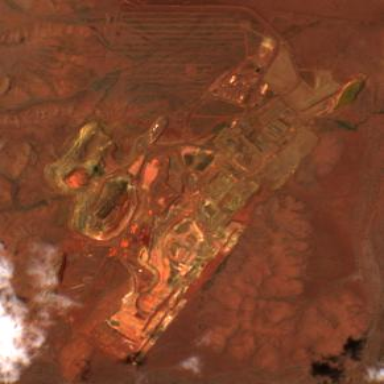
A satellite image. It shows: Industrial area used for mining operations.